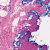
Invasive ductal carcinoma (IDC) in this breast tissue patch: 0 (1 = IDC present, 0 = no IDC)